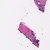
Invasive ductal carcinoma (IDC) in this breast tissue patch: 0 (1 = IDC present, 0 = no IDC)